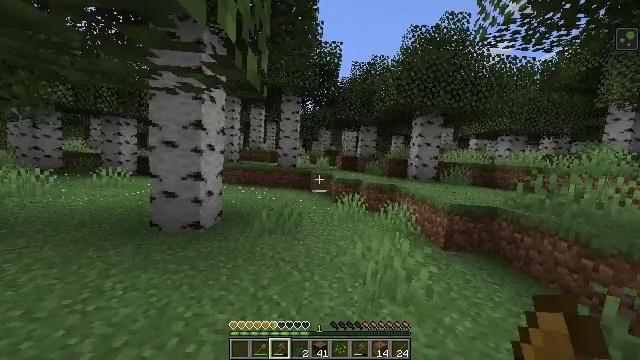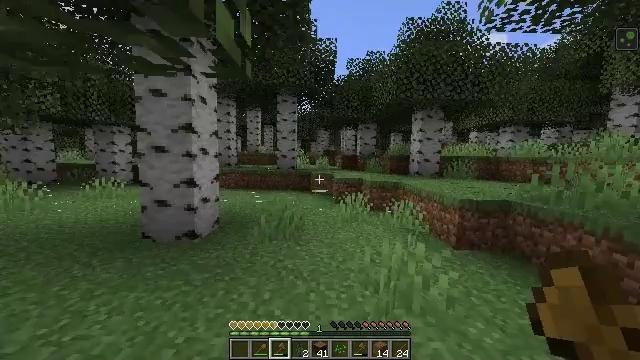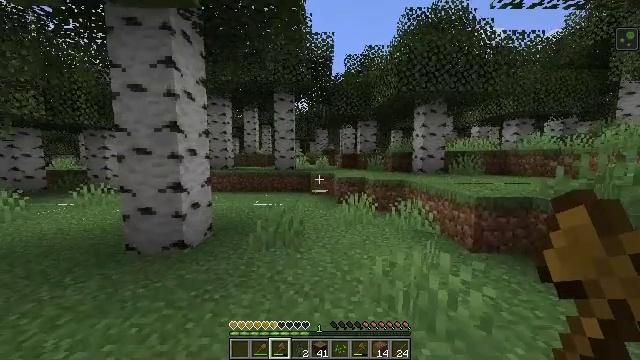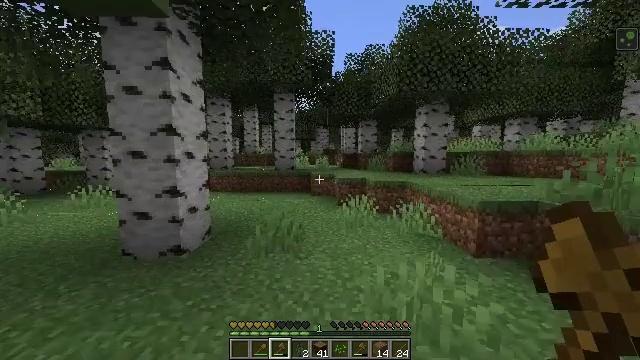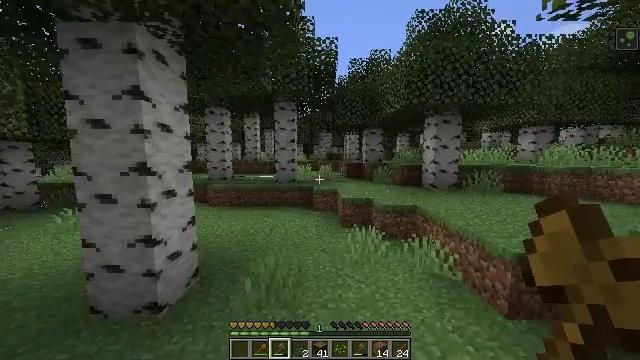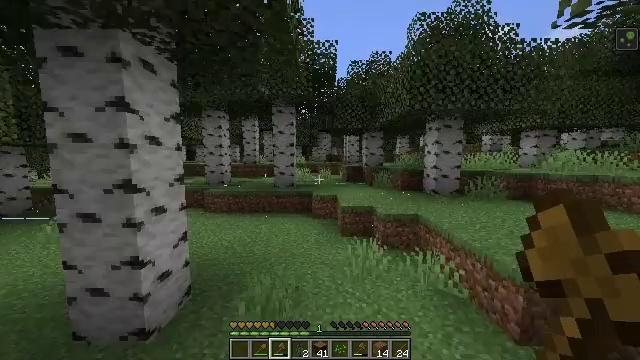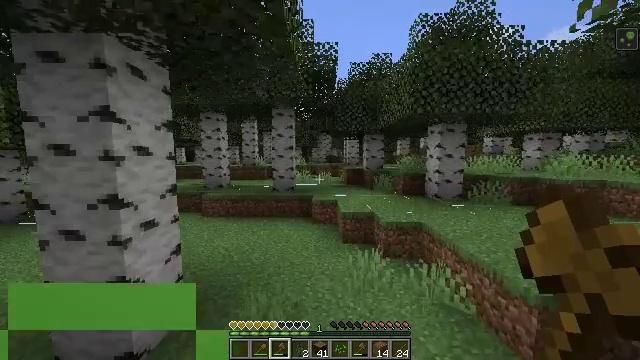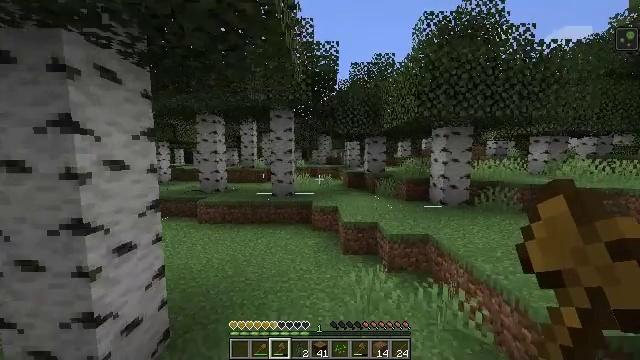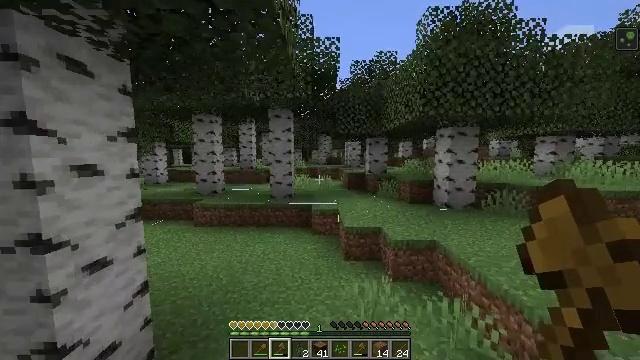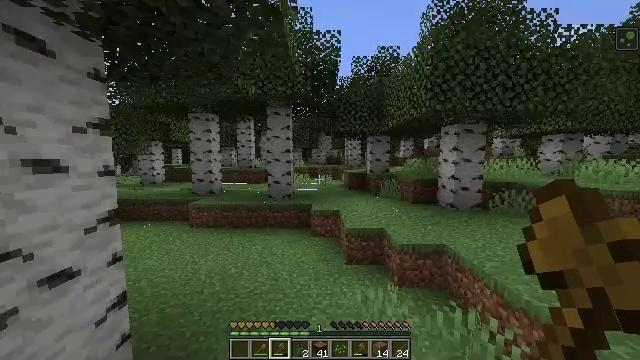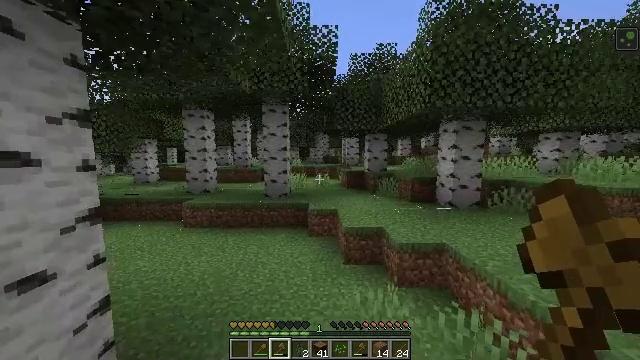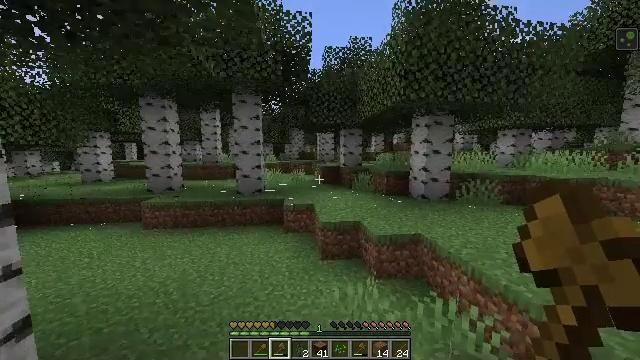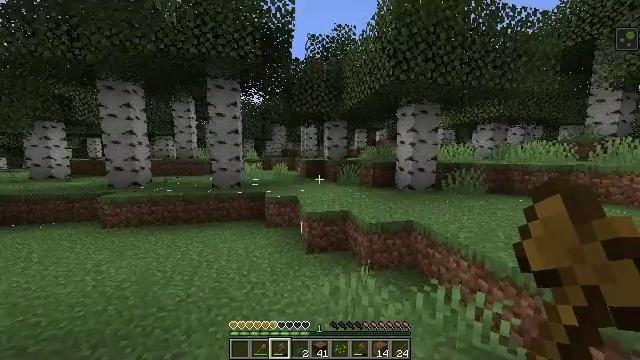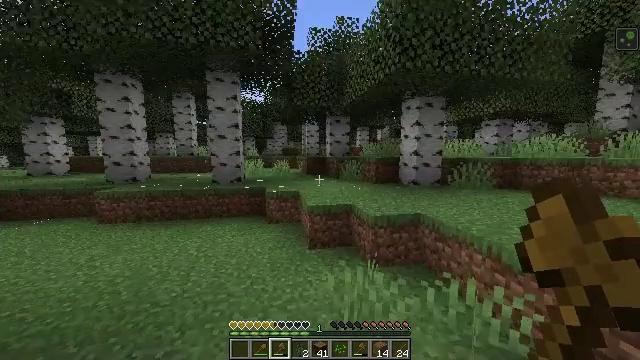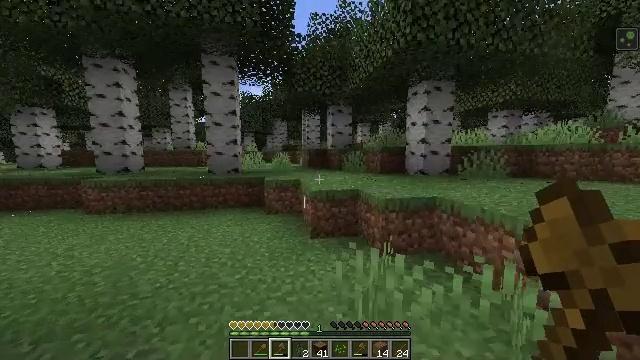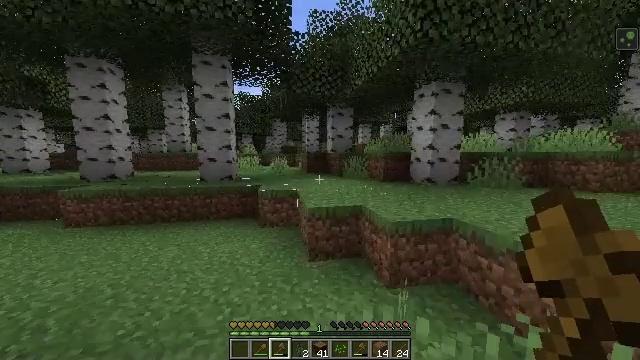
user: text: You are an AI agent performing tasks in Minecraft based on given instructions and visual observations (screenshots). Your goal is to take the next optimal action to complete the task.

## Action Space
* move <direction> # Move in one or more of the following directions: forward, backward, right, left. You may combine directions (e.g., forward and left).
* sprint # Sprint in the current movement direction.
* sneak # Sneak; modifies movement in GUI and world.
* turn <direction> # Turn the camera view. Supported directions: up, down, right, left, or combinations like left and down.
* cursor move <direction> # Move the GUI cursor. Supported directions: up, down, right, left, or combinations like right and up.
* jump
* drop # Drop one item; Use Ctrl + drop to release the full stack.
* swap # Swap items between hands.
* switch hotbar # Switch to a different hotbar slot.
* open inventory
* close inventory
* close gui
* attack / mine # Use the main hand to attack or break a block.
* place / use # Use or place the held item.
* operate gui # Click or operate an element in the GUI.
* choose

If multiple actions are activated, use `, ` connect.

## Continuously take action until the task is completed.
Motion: motion action
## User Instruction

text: Collect a dandelion flower.
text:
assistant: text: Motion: move forward, sprint, jump
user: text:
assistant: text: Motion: move forward, sprint, jump
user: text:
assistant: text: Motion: move forward, sprint, jump
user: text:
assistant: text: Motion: move forward, sprint, jump
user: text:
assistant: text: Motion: move forward, sprint, jump
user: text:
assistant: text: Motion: move forward, sprint, jump
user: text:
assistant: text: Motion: move forward, sprint, jump
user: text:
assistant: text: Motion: move forward, sprint, jump
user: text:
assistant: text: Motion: move forward, sprint, jump
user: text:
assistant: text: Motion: move forward, sprint, jump
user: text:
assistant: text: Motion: move forward, sprint, turn right
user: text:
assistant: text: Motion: move forward, sprint, turn right
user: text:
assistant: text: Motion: move forward, sprint, jump
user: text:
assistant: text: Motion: move forward, sprint, jump
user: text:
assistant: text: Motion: move forward and move right, sprint, jump
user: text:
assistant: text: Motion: move forward and move right, sprint, jump
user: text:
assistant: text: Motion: move forward and move right, sprint, jump
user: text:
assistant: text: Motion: move forward, sprint, jump
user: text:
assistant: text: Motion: move forward, sprint, jump
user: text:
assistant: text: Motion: move forward and move right, sprint, jump
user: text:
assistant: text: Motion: move forward and move right, sprint, jump
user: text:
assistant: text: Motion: move forward and move right, sprint, jump
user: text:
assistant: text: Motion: move forward and move right, sprint, jump
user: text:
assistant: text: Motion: move forward and move right, sprint, jump
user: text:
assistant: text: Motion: move forward, sprint, jump
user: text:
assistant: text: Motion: move forward, sprint, jump
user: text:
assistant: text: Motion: move forward and move left, sprint, turn left and down, jump
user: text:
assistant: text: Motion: move forward and move left, sprint, jump
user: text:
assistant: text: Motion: move forward and move left, sprint, jump
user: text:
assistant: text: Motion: move forward and move left, sprint, jump